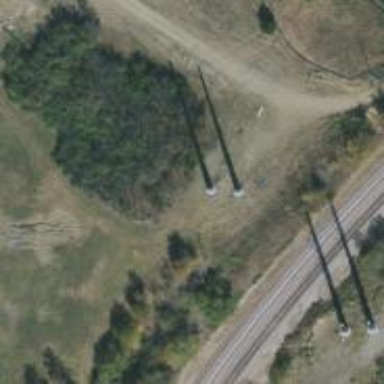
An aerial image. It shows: Power pole.